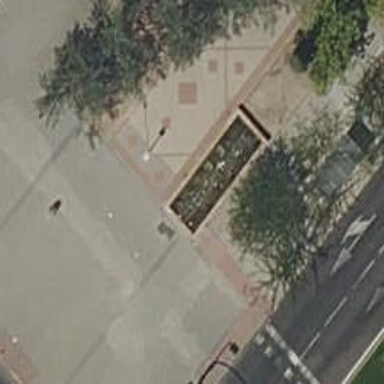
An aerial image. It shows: Beautiful fountain.